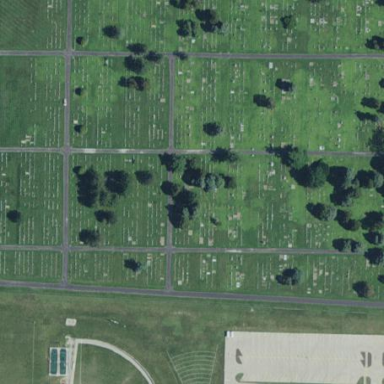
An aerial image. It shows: Cemetery.